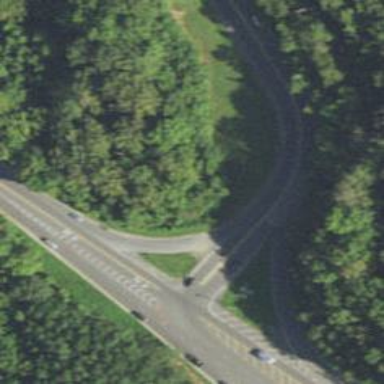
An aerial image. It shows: Primary link highway.